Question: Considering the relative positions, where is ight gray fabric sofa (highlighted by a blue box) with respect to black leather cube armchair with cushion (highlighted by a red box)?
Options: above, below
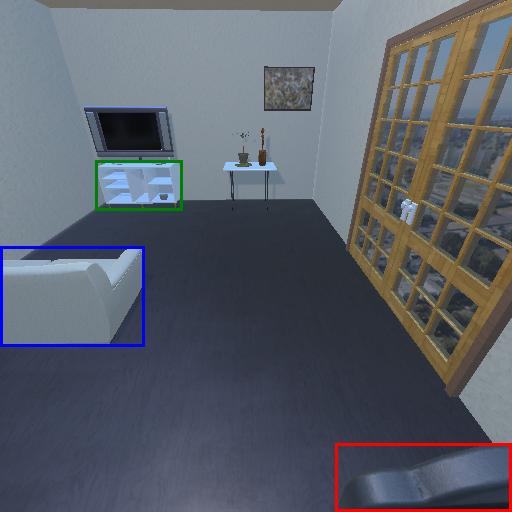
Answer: above